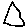
Label: triangle